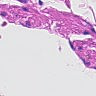
Metastatic tissue present: no